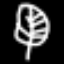
Label: leaf